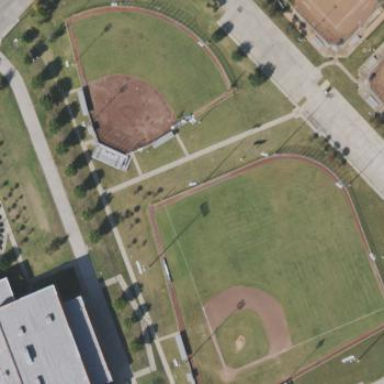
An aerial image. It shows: Baseball pitch for leisure and sports activities.